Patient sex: M
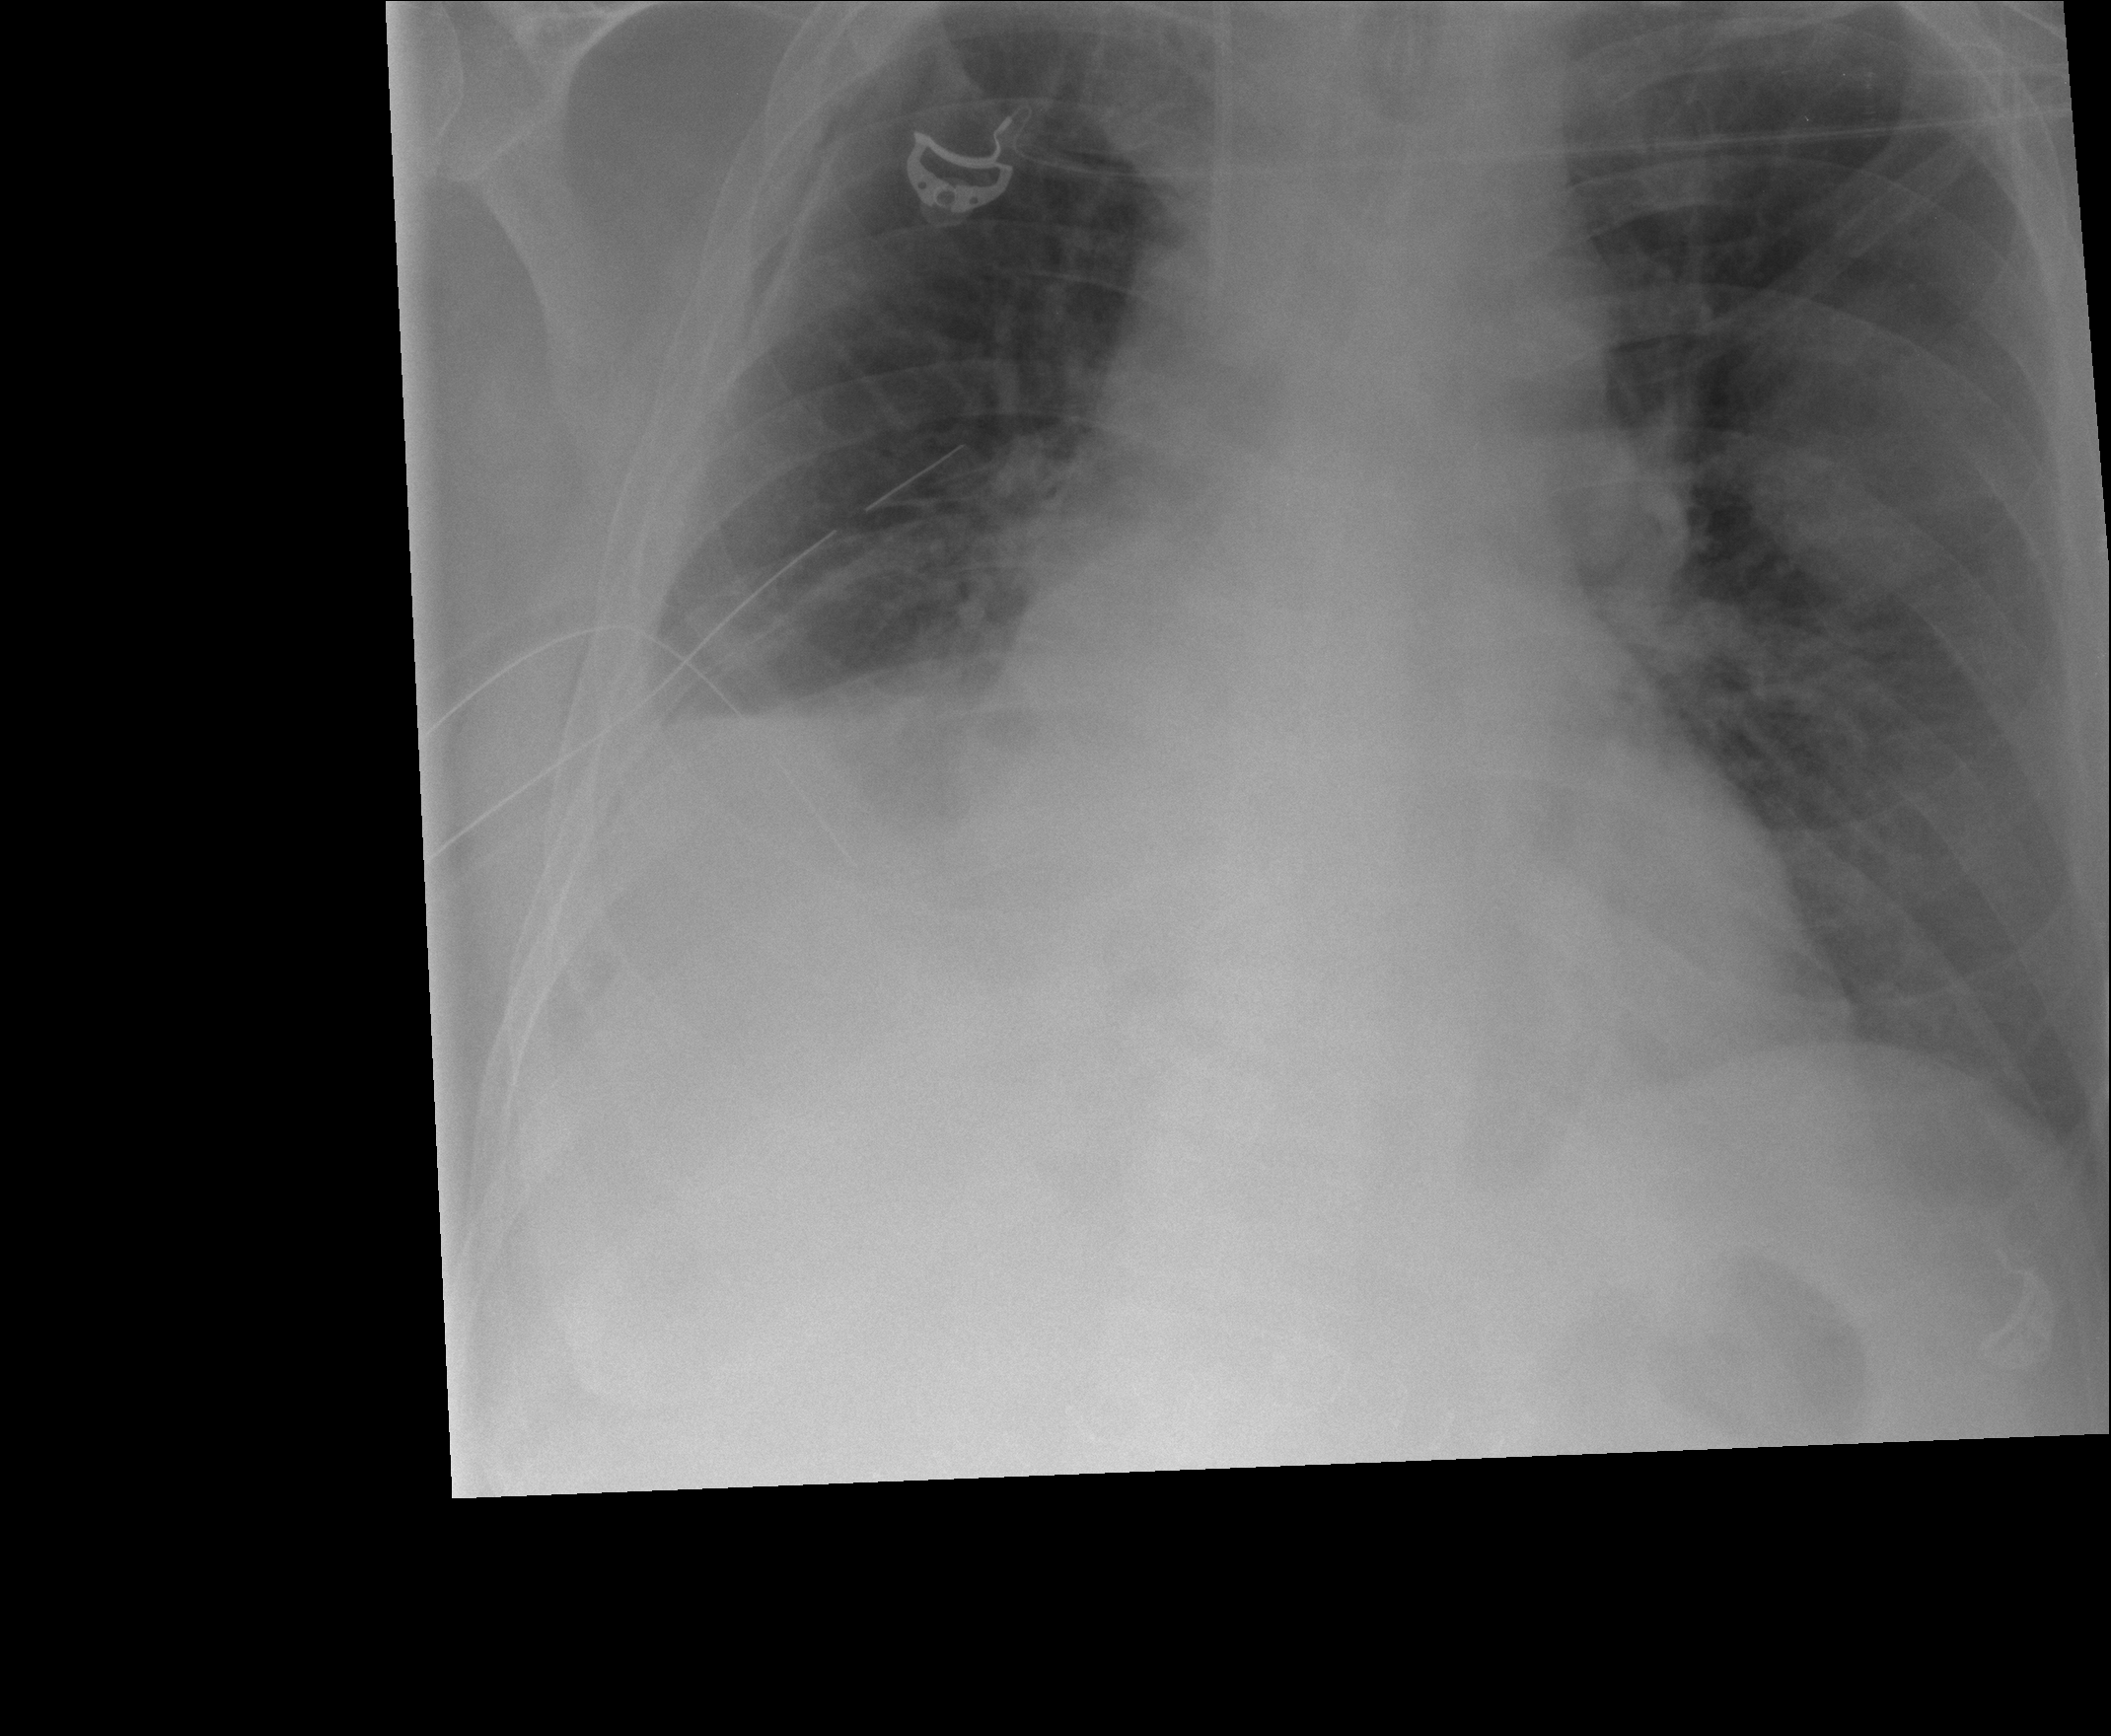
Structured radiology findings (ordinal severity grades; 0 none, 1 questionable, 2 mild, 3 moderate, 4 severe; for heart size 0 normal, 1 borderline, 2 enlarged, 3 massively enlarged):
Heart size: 0
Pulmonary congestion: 0
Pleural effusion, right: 2
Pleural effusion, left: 0
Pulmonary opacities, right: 0
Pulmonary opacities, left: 0
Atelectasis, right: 2
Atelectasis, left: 1